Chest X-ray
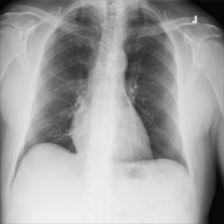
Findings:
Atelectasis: negative
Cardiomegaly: negative
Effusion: negative
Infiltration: negative
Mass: negative
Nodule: negative
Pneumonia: negative
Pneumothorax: negative
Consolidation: negative
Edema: negative
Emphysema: negative
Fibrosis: negative
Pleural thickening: negative
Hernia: negative